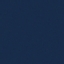
Land use / land cover class: SeaLake